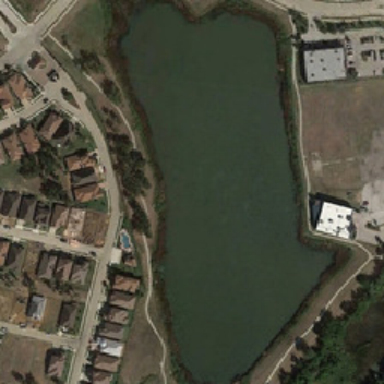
Many buildings are near an irregular pond .